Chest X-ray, AP view. Patient: 9 years old, sex M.
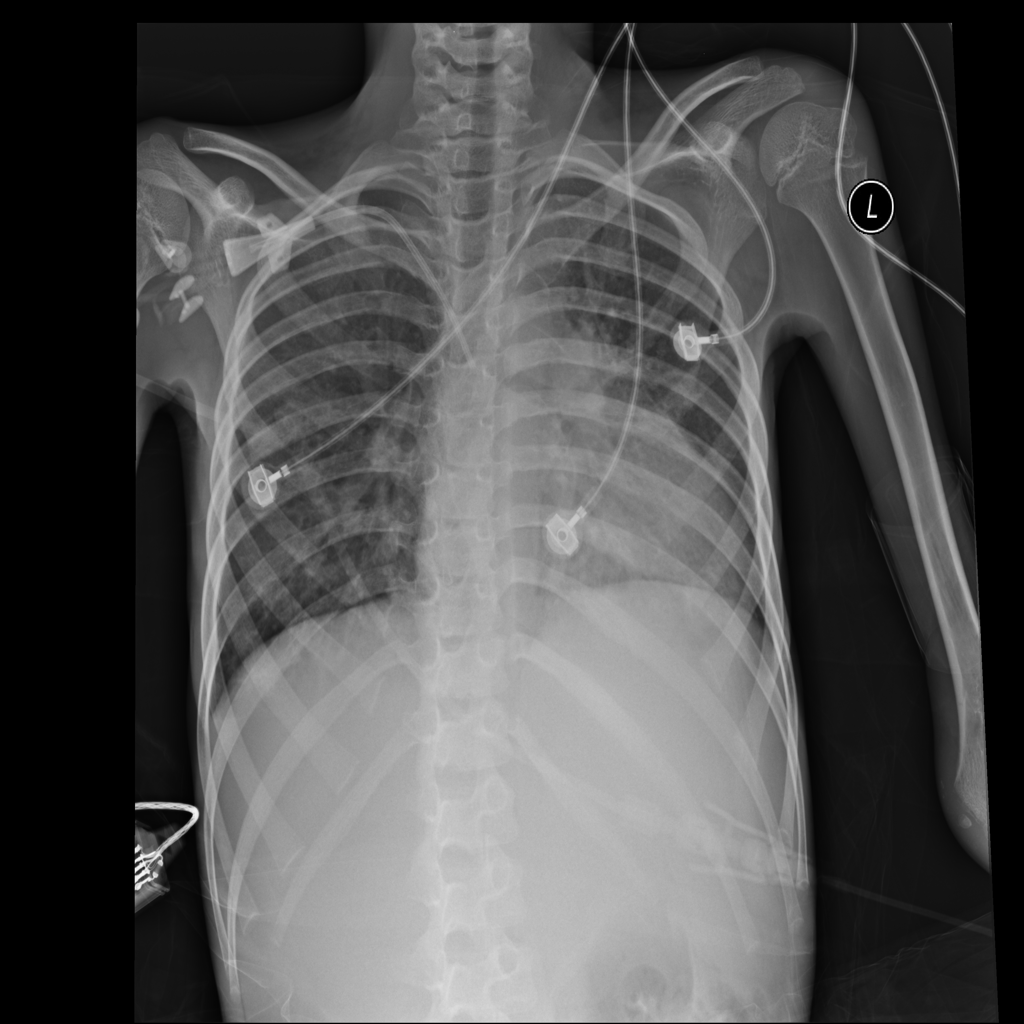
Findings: Consolidation